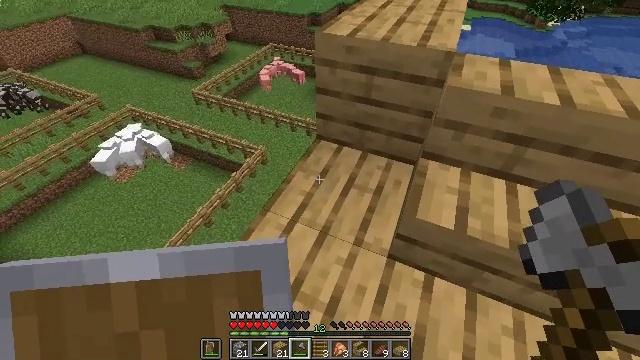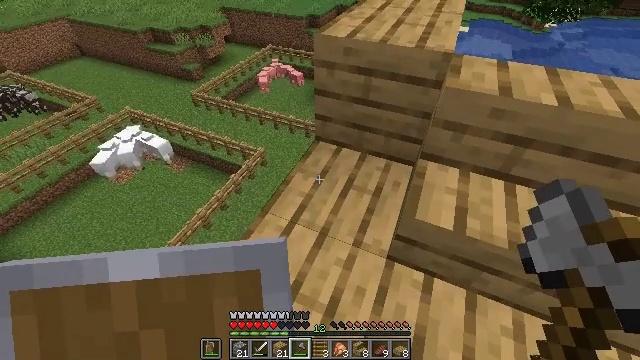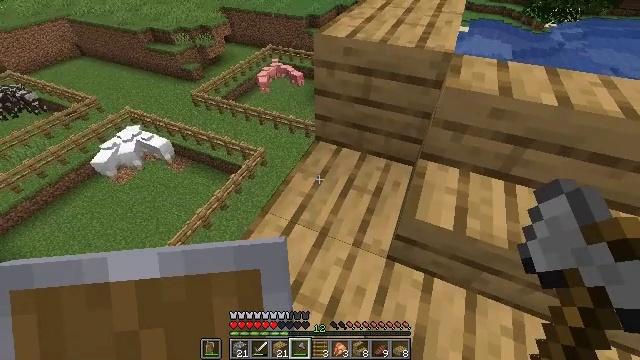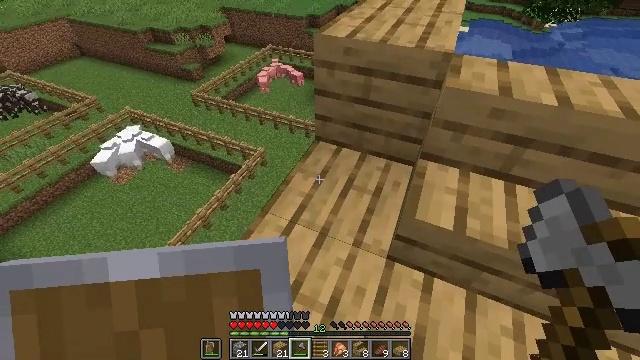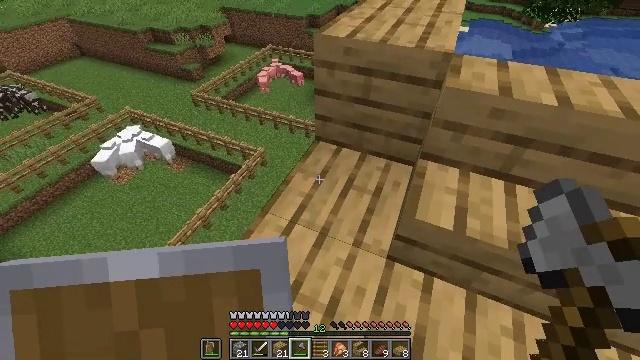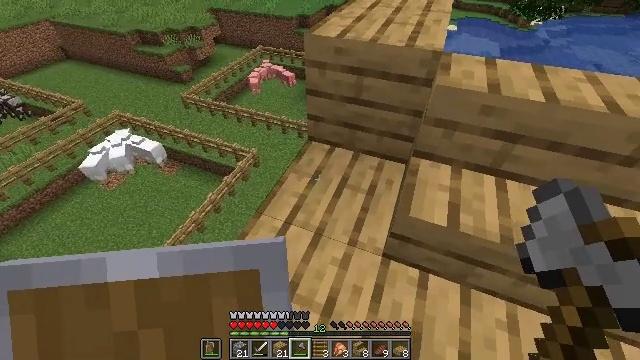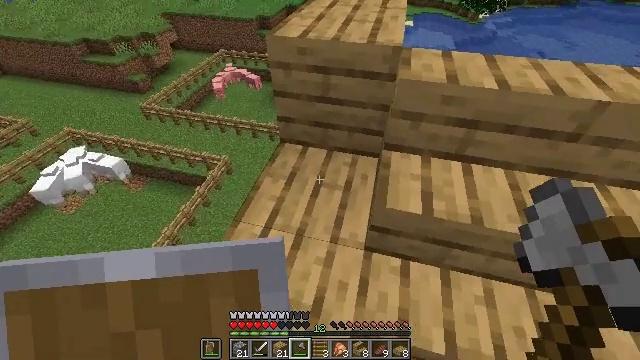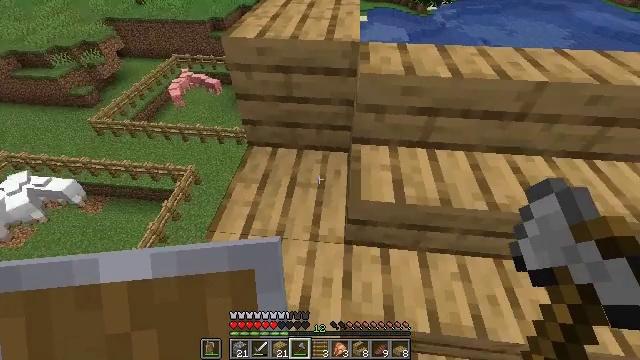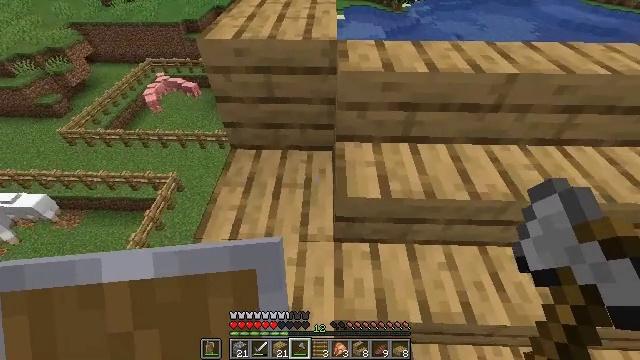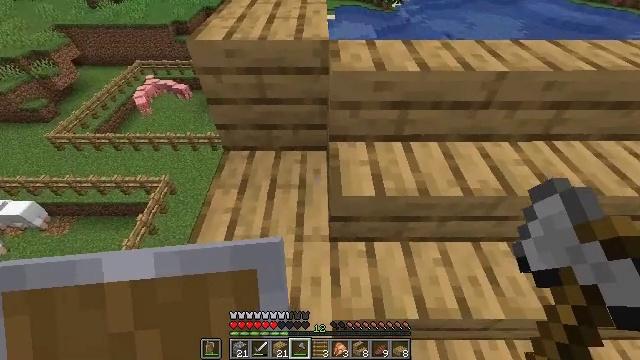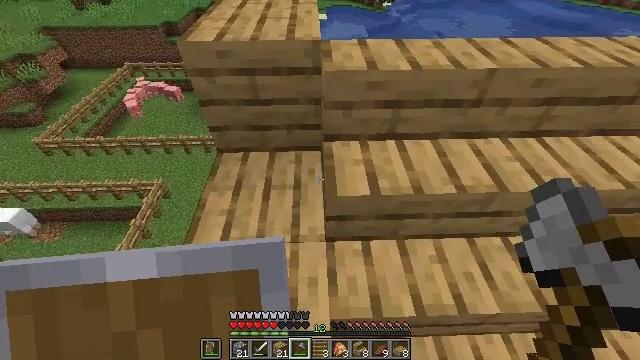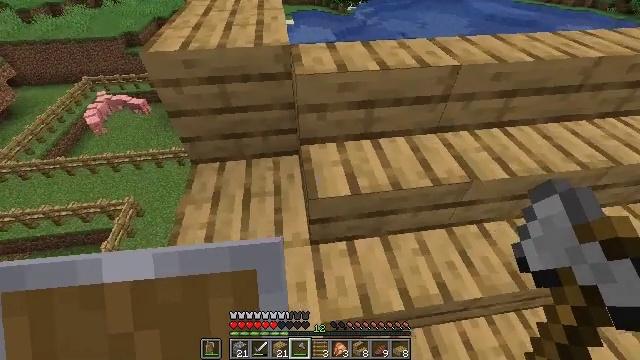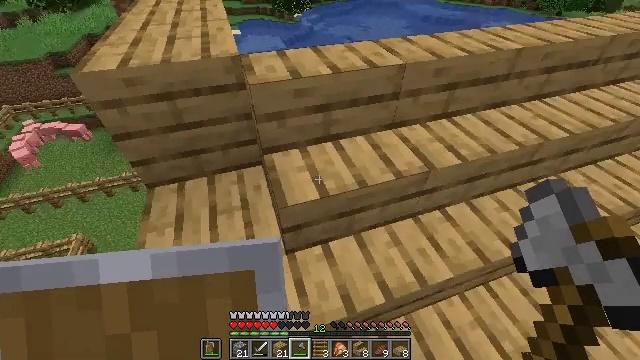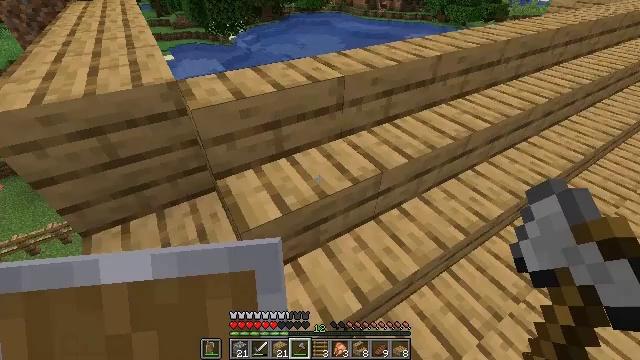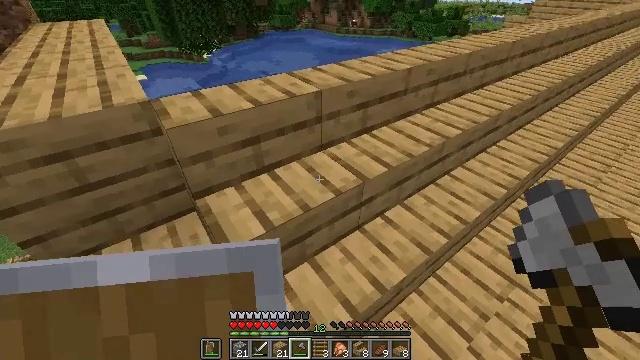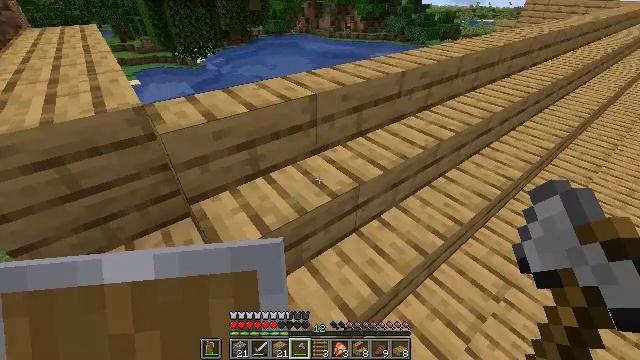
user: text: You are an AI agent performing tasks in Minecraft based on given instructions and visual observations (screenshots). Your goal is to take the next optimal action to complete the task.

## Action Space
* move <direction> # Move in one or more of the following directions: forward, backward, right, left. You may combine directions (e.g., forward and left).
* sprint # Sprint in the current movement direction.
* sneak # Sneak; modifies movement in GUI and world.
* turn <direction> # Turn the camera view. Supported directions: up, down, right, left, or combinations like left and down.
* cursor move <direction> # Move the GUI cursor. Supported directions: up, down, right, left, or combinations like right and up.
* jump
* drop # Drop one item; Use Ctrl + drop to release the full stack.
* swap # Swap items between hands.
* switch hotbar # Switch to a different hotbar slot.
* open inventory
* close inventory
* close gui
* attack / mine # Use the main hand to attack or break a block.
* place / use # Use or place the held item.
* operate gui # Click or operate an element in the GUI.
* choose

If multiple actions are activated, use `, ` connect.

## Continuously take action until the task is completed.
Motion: motion action
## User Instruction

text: Attack the oak planks to recycle it.
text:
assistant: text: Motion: no_op
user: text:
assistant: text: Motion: no_op
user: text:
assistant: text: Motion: no_op
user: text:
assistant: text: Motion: no_op
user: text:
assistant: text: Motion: turn right
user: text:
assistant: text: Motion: turn right
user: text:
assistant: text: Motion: turn right
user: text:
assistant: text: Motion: turn right
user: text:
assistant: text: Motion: turn right
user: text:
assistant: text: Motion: turn right
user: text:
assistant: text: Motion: turn right
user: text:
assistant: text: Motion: turn right and up
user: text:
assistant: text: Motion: turn right and up
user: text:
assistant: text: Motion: turn right and up
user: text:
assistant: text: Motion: turn right
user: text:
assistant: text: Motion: turn right
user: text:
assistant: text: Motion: no_op
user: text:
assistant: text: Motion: turn right
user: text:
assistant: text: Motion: turn right
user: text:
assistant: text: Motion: no_op
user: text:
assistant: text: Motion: no_op
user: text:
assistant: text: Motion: no_op
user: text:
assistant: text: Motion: no_op
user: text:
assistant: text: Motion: no_op
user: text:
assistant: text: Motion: no_op
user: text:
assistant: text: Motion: turn left
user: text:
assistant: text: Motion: turn left and down
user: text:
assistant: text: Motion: turn left and down
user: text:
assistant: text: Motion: turn left and down
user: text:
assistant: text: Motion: turn left